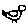
Label: bird